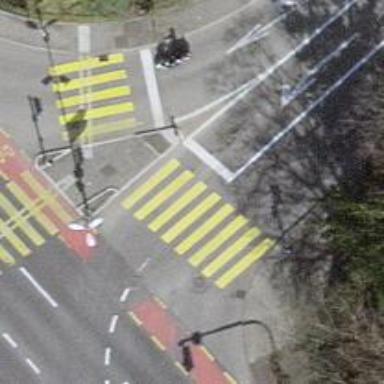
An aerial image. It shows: Road crossing with traffic signals.